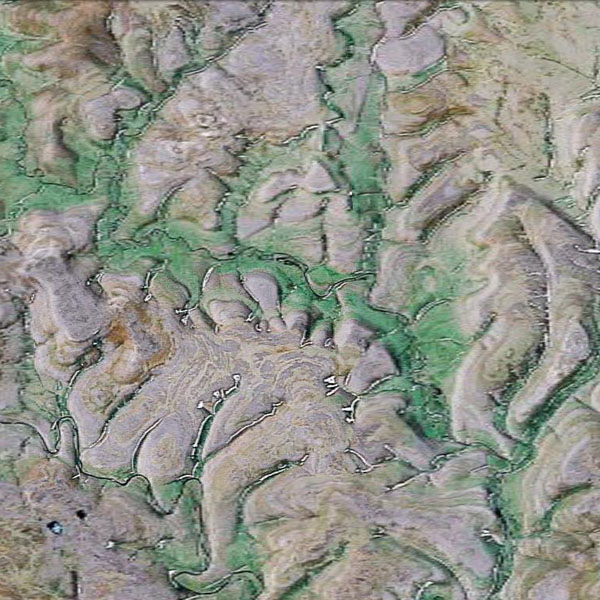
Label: Mountain